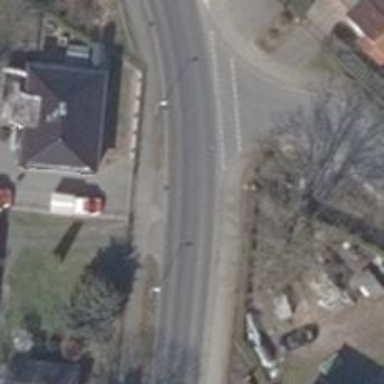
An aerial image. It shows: Tertiary road with asphalt surface. There are separate sidewalks on both sides and separate cycleway.